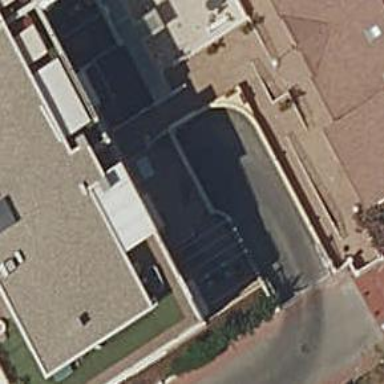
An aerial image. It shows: Parking entrance.